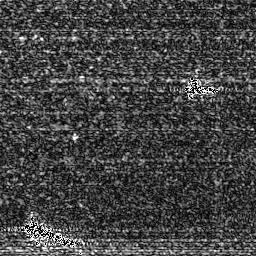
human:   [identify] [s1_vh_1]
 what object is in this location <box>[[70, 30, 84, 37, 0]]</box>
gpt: <ref>1 medium ship at the right</ref>

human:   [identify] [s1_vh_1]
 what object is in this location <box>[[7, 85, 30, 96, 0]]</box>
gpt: <ref>1 medium ship at the bottom left</ref>